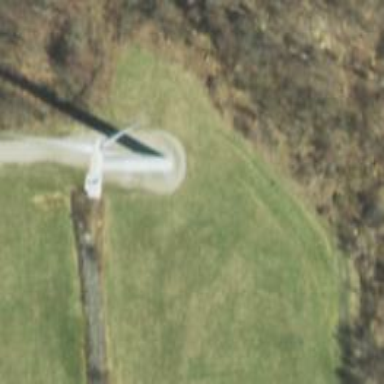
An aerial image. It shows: Wind power generator with horizontal axis wind turbine manufactured by Vestas.